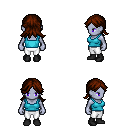
a pixel art fantasy rpg character, female body template, dark elf, purple skin, teal pirate shirt, white pants, brown loose hair, black shoes, four views (front, back, left, right), 2x2 character sprite sheet, small pixel art, hard edges, no anti-aliasing